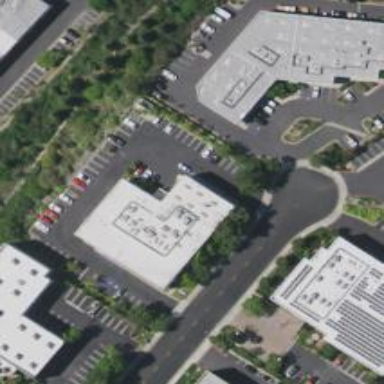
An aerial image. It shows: Commercial building.